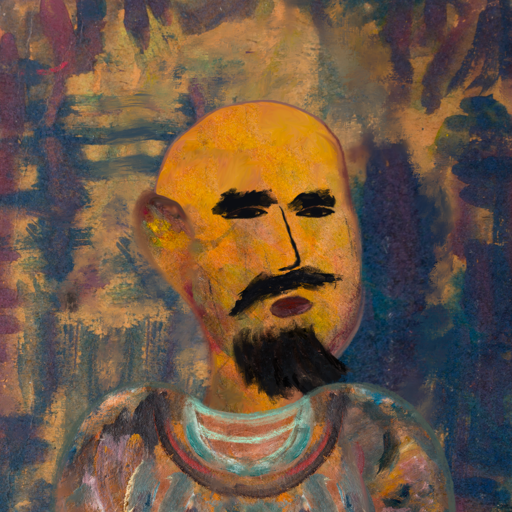
Background: InTheSun, Head And Neck Side: Gypsy_Mother, Face Side: Mosgoul, Bust: Boggyland, Hair Side: Blank, Head Accessory: Blank, Second Necklace: Blank, Necklace: Blank, Baby: Blank